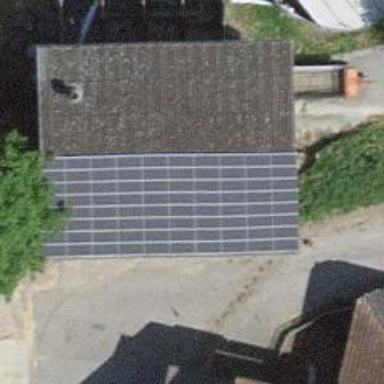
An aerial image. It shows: Solar power generator utilizing photovoltaic technology with solar photovoltaic panels.